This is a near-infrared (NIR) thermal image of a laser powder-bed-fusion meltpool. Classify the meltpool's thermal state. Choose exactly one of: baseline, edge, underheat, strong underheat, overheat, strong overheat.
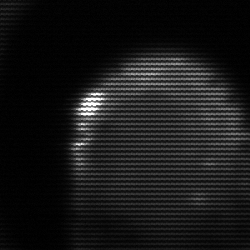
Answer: edge